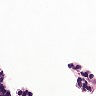
Metastatic tissue present: no